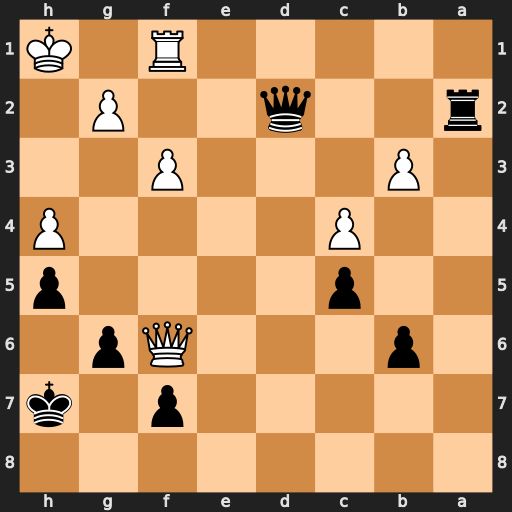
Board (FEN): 8/5p1k/1p3Qp1/2p4p/2P4P/1P3P2/r2q2P1/5R1K
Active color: b
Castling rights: -
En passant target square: -
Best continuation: Qxg2#